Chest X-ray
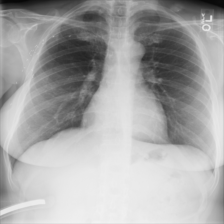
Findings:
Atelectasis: negative
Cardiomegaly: negative
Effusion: negative
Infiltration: negative
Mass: negative
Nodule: negative
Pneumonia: negative
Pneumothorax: negative
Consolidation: negative
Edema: negative
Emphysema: negative
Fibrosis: negative
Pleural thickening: positive
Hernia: negative